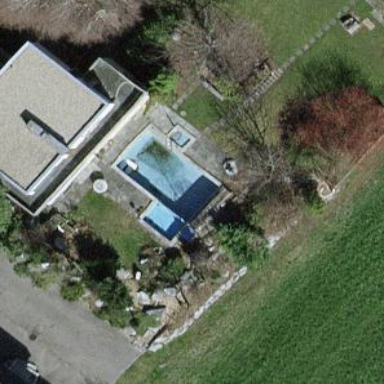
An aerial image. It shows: Swimming pool located in leisure land.